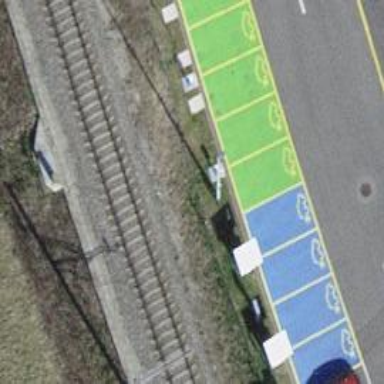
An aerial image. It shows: Charging station.